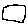
Label: square